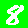
Digit: 8